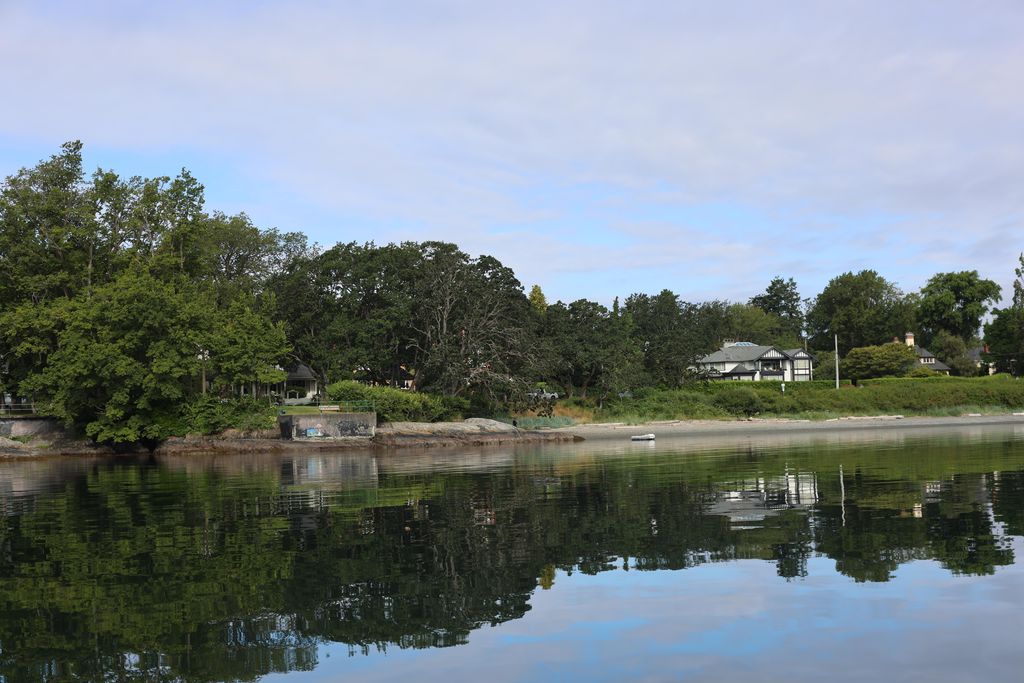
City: victoria